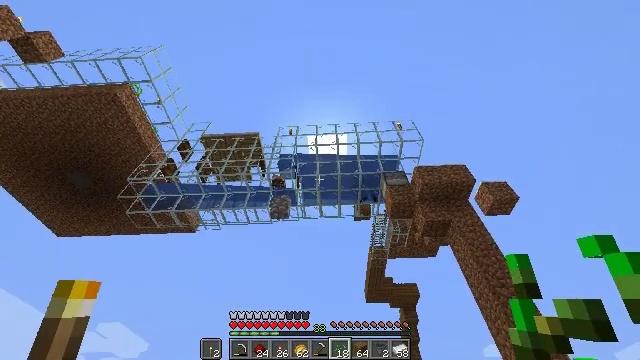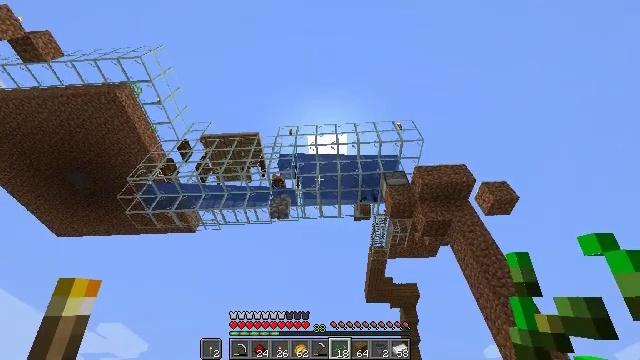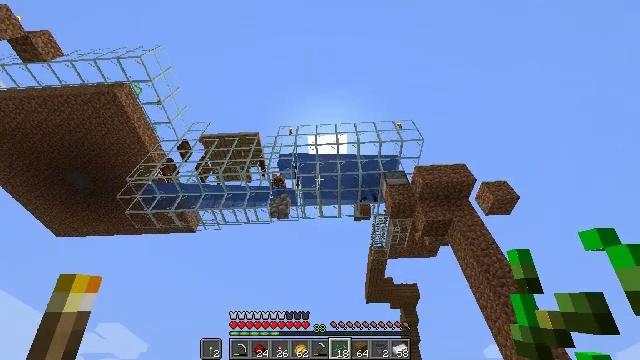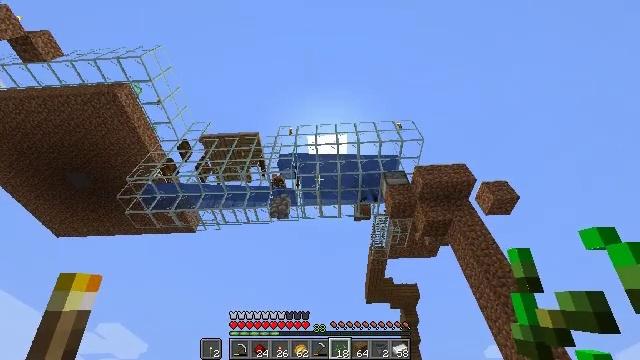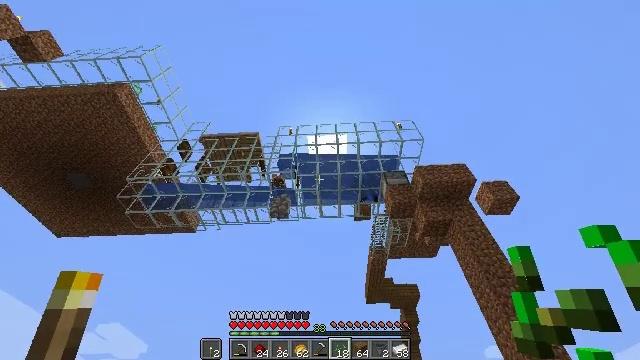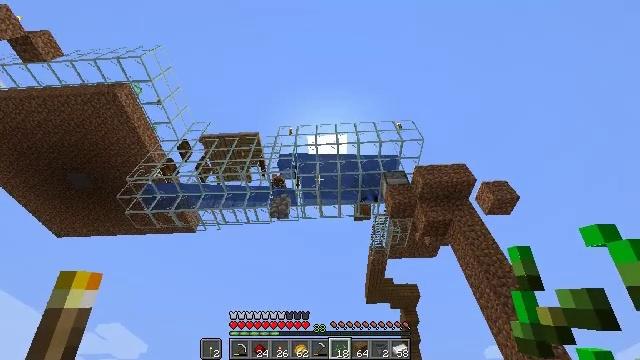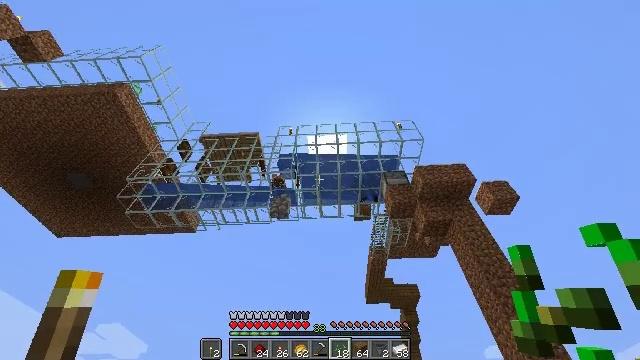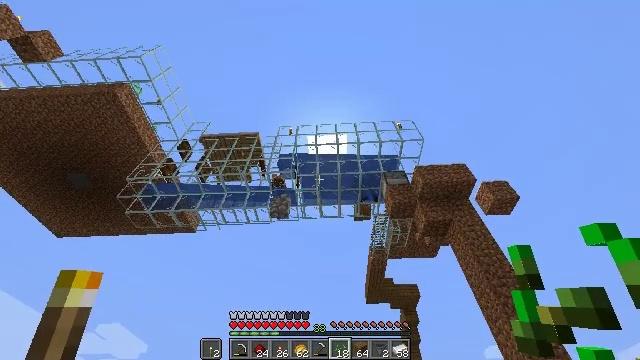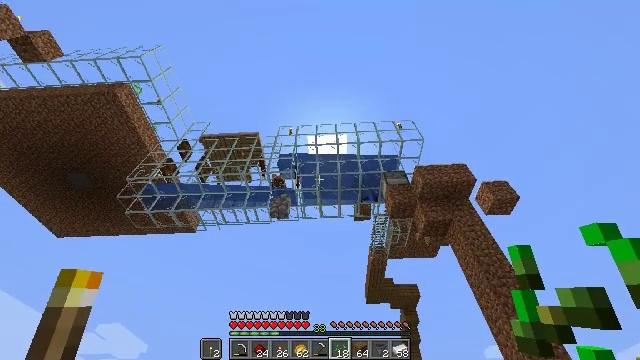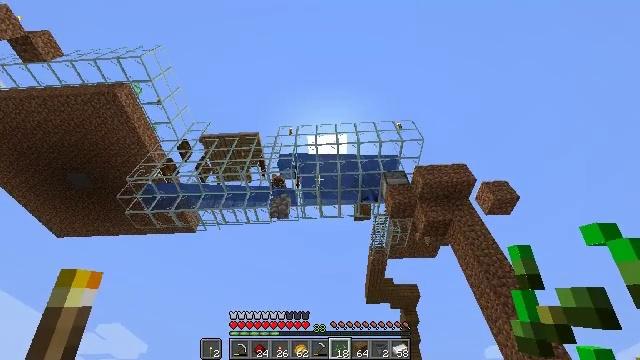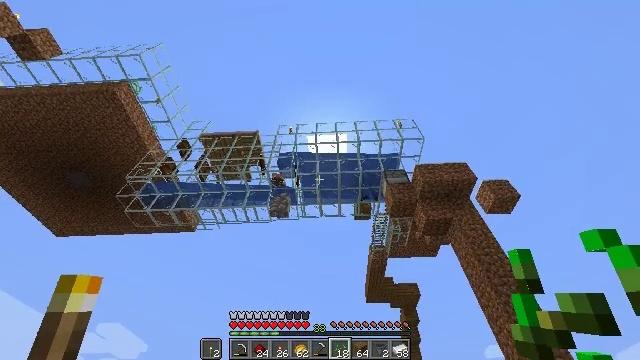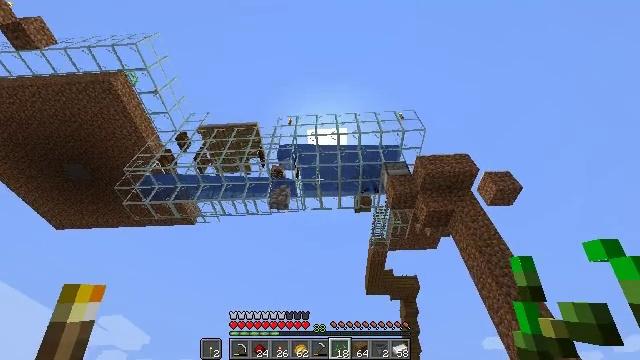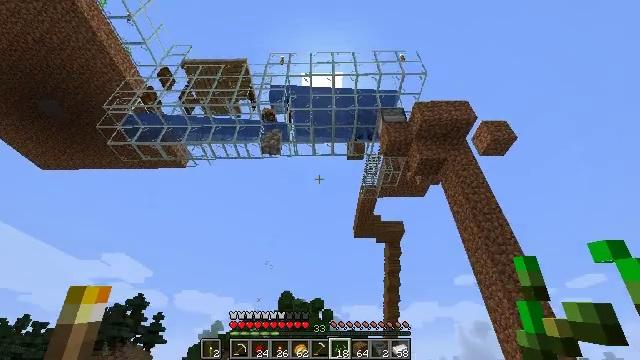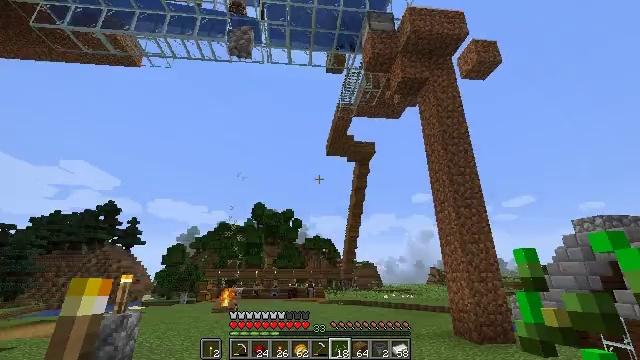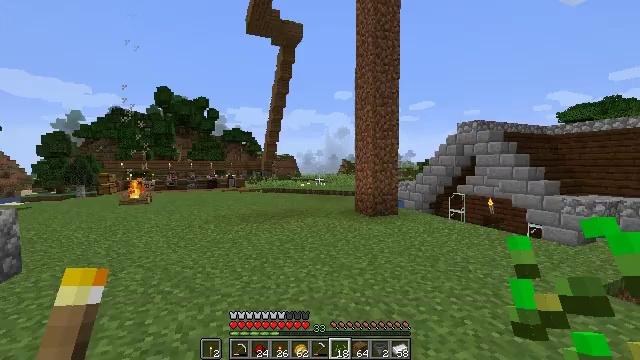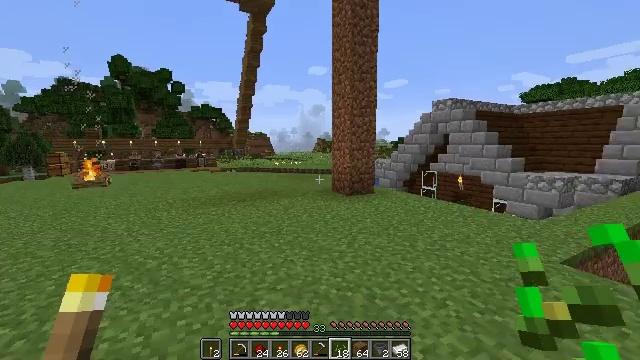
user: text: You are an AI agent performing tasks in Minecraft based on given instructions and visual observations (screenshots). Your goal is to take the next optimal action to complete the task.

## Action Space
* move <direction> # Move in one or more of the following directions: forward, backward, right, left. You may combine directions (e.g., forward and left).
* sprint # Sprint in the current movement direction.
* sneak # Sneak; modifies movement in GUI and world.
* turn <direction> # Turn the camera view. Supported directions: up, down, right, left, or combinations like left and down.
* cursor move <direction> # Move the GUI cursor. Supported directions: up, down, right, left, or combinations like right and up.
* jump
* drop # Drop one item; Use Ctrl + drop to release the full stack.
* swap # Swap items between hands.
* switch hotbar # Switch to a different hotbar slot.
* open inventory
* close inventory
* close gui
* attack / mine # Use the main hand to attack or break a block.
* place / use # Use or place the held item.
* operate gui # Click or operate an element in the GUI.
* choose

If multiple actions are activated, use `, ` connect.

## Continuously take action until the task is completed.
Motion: motion action
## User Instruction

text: Turn wheat into a hay block at the crafting table.
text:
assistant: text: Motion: no_op
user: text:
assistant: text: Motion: no_op
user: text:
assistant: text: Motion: no_op
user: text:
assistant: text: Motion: no_op
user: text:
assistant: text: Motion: no_op
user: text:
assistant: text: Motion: no_op
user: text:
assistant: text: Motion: no_op
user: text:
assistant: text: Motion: no_op
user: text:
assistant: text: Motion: no_op
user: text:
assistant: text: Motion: move forward
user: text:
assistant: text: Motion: move forward, turn down
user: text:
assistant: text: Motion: move forward, turn right and down
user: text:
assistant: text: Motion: move forward, turn right and down
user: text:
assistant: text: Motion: move forward, turn right and down
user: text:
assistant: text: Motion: move forward, sprint, turn right and down
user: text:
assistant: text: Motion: move forward, sprint, turn right and down
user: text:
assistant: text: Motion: move forward, sprint, turn right and down
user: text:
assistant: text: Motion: move forward, sprint, turn right and down
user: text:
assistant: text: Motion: move forward, turn right
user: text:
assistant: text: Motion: move forward
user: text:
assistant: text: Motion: move forward
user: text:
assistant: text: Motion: move forward
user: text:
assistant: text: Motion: move forward
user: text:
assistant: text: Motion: move forward, turn right
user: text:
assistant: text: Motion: move forward, turn right and down
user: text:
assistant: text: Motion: move forward, sprint, turn right and down
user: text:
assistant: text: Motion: move forward, sprint, turn right and down
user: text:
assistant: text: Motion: move forward, sprint, turn right
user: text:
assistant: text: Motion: move forward, turn right
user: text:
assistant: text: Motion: move forward, turn right